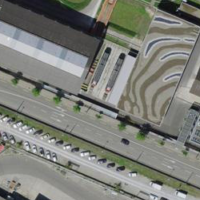
EUNIS habitat code: 57
Species observed at this site:
Asplenium ruta-muraria